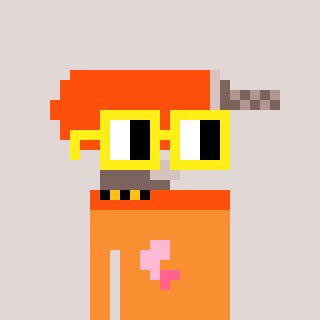
a pixel art character with square yellow glasses, a drill-shaped head and a orange-colored body on a warm background